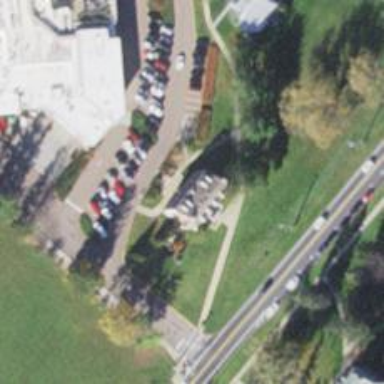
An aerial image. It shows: Clinic.